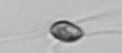
Label: Chaetoceros